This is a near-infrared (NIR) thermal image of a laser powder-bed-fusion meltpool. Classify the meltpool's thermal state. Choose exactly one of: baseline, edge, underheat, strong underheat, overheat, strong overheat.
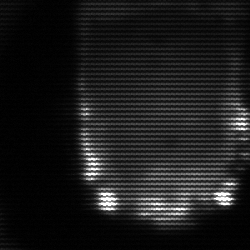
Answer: baseline